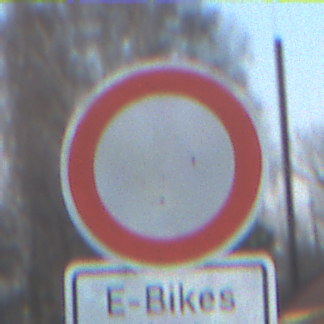
Verkehrszeichen: VerbotFahrzeugeAllerArt
Zusatzzeichen unten: BesondereFahrzeugeUndTransportgueter13
Umgebung: Outdoor, Suburban
Tageszeit: SunriseSunset
Wetter: PartlyCloudy
Licht: Natural
Jahreszeit: Winter
Kontrast: MediumContrast